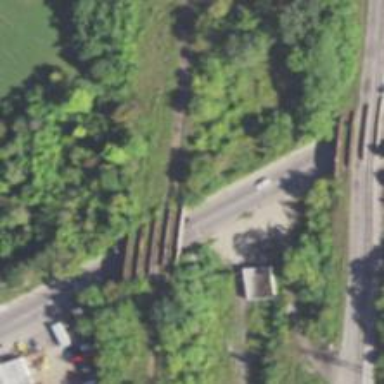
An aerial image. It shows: Abandoned railroad bridge.